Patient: sex F, age 54
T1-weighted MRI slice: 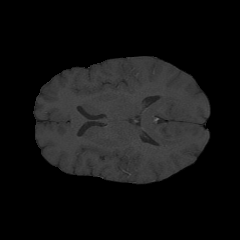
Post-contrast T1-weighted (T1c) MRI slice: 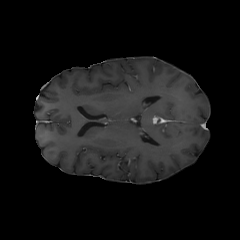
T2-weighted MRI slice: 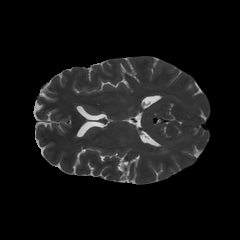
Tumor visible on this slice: no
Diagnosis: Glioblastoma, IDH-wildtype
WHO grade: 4